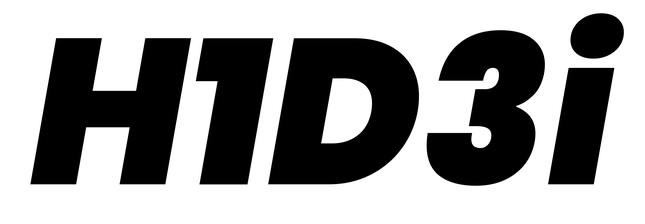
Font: Poppins-BlackItalic